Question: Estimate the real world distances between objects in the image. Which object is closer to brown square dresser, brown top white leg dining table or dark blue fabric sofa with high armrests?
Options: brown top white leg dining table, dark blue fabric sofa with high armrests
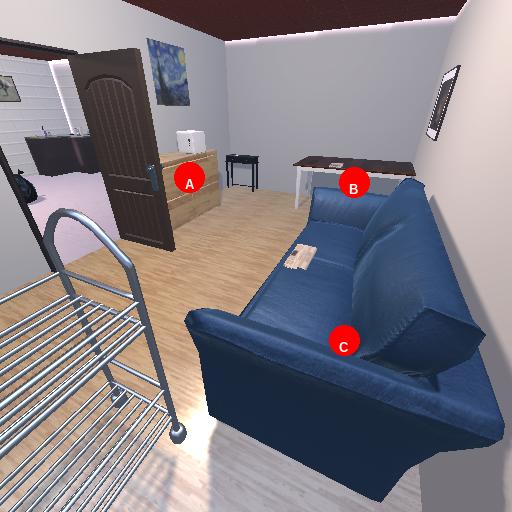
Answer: brown top white leg dining table